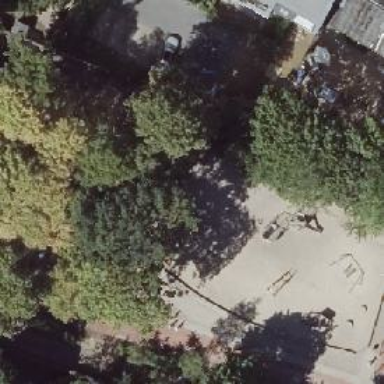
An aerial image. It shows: Playground designed for sledding.